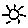
Label: sun